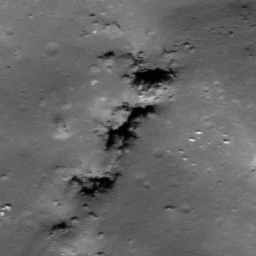
Pit: Tycho 15b
Host crater: Tycho
Host type: impact_melt
Lunar coordinates: latitude -43.146, longitude 349.633